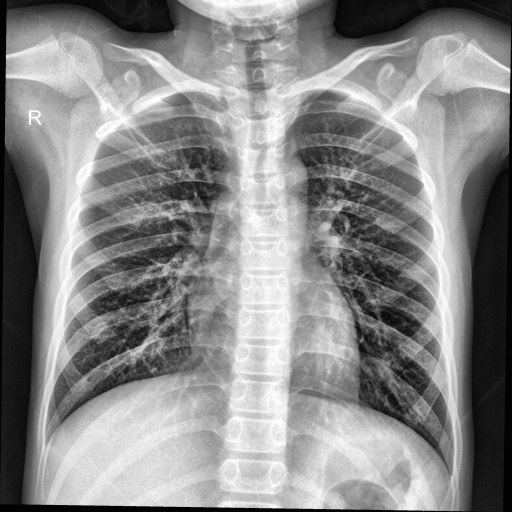
Finding: NORMAL